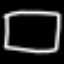
Label: square